Field crop: tomato
Growth stage: 2
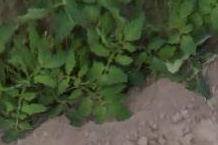
Species: tomato